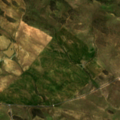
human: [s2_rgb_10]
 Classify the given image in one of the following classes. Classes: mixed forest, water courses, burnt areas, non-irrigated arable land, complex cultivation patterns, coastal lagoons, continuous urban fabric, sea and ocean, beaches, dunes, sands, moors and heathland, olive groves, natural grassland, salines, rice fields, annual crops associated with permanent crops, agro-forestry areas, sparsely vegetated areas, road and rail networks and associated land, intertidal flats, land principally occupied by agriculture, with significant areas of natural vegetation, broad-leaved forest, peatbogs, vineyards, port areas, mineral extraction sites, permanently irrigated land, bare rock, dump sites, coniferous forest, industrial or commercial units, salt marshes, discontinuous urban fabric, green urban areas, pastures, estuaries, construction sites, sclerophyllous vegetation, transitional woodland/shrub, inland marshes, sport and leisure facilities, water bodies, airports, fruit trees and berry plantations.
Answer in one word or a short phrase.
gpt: non-irrigated arable land, land principally occupied by agriculture, with significant areas of natural vegetation